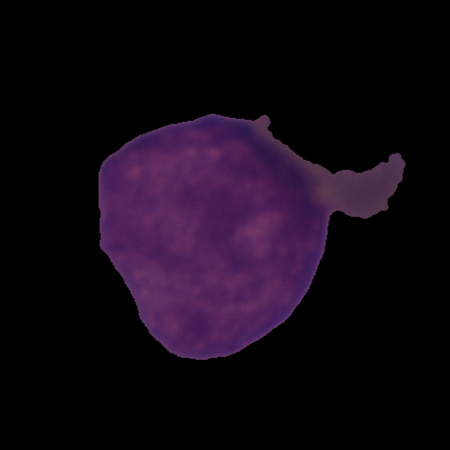
Label: cancer